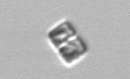
Label: Bacillariophyceae_morphotype1